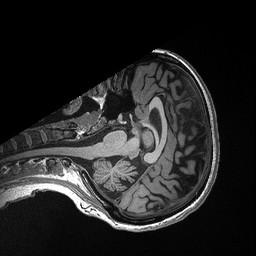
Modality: T1w
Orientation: axial
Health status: healthy
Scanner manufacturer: siemens
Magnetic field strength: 3 T
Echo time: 0.00298 s